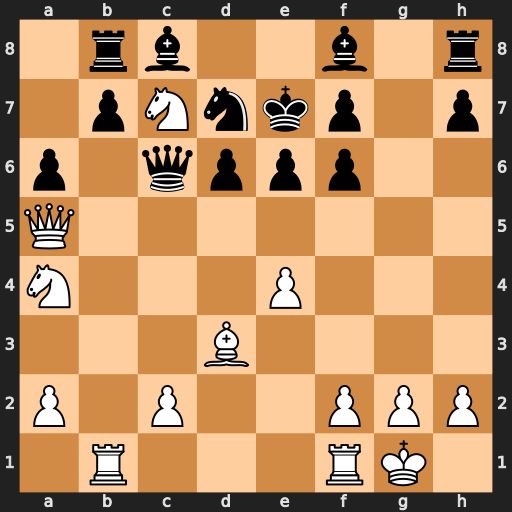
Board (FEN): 1rb2b1r/1pNnkp1p/p1qppp2/Q7/N3P3/3B4/P1P2PPP/1R3RK1
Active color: w
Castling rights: -
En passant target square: -
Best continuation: Nd5+ exd5 exd5